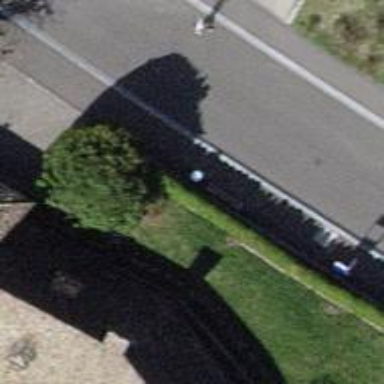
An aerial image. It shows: Bench.